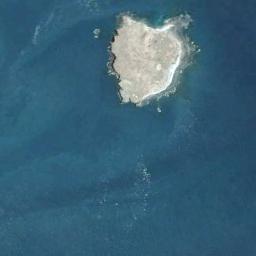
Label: island